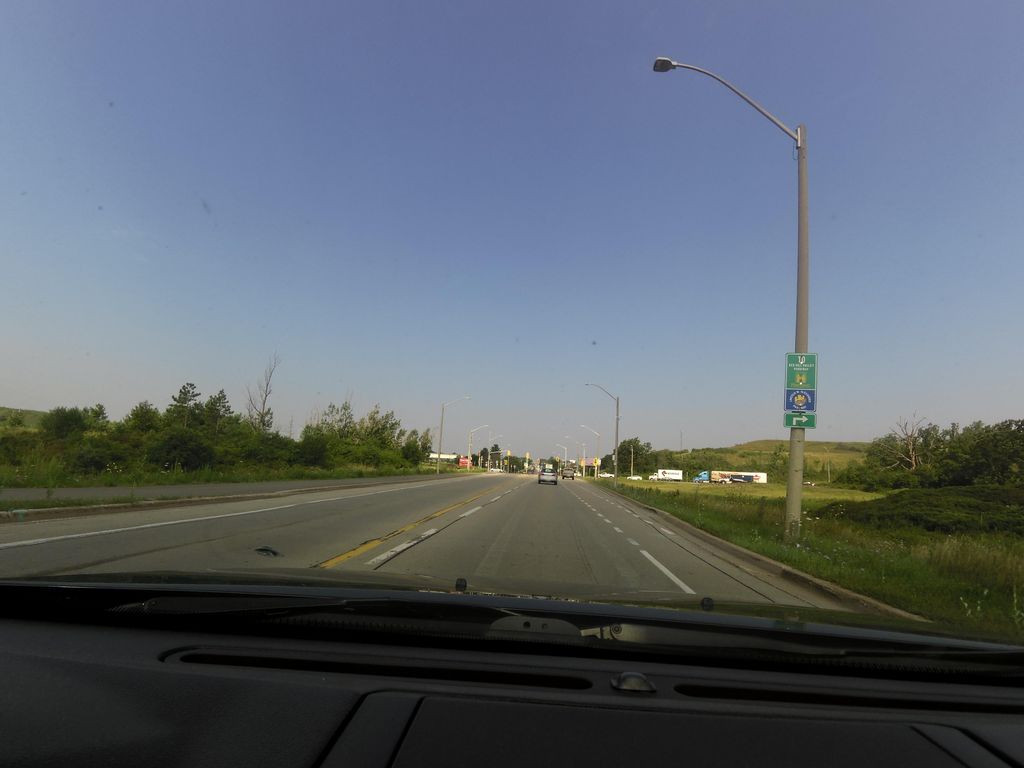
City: hamilton